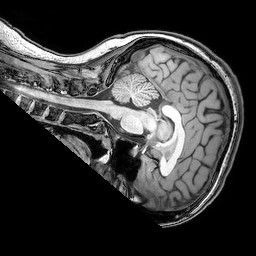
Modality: T1w
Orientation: sagittal
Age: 23
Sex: female